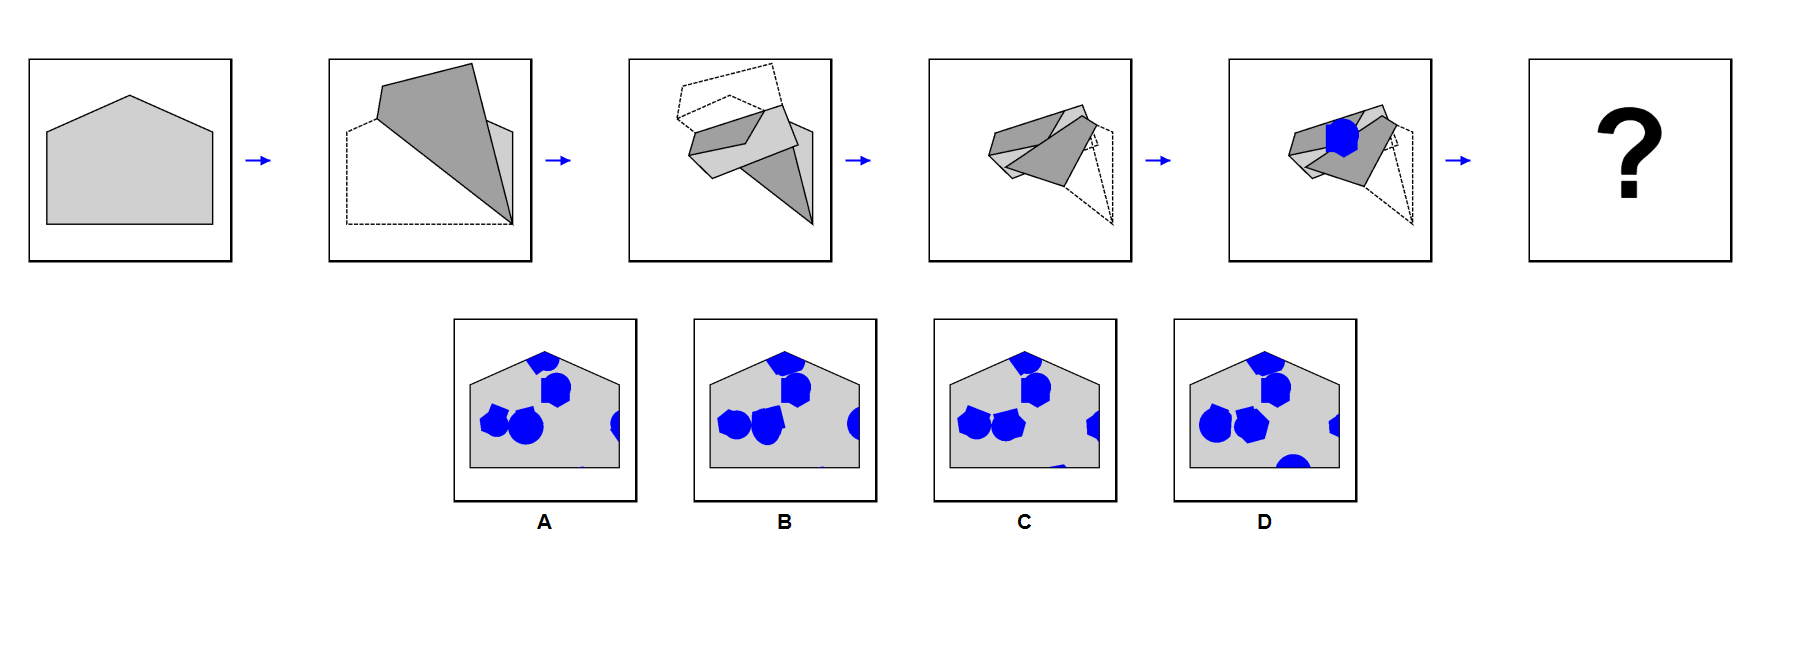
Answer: C